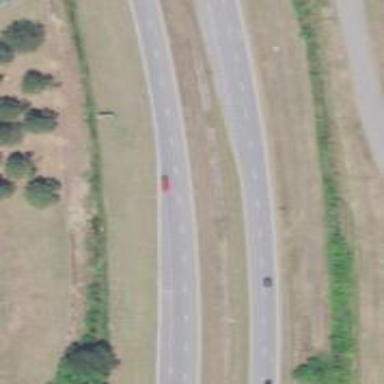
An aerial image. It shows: Trunk highway.